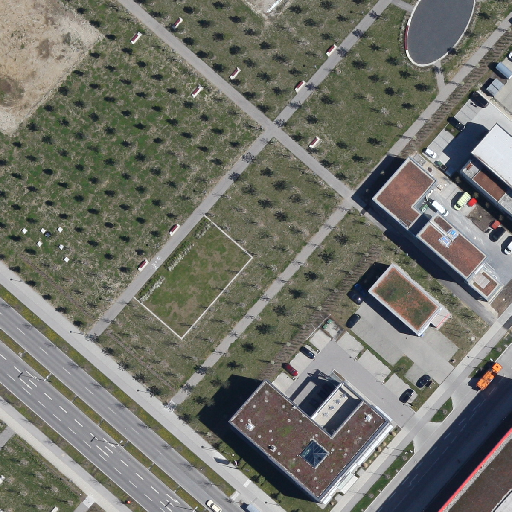
Referring expression: light-duty vehicle